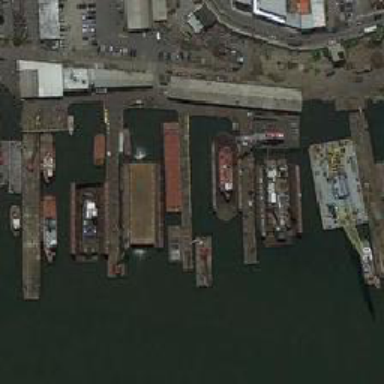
It is dark green sea red ship gray road and building .